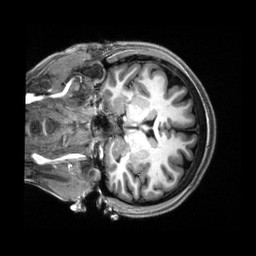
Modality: T1w
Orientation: coronal
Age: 19
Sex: female
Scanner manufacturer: siemens
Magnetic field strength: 3 T
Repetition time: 2.5 s
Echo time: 0.00222 s